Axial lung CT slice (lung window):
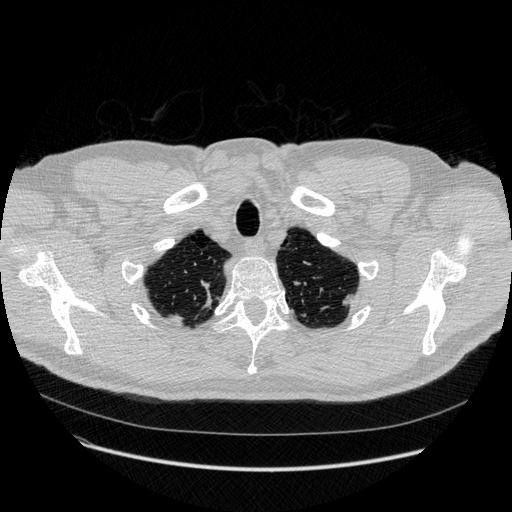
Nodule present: no